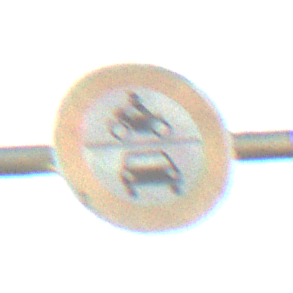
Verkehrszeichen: VerbotKraftfahrzeuge
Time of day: SunriseSunset
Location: Outdoor (Nature)
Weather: Clear
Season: NotSpecified
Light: Natural